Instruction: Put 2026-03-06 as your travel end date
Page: home
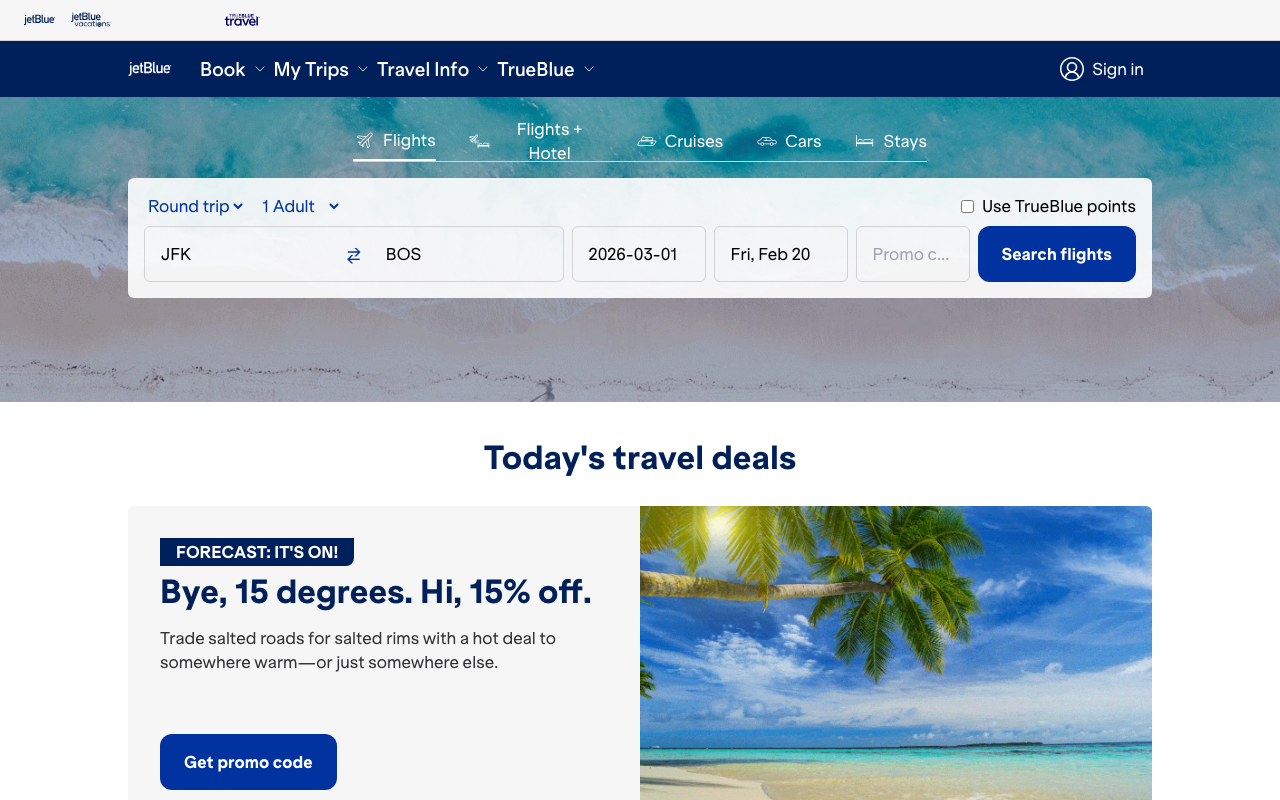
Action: type